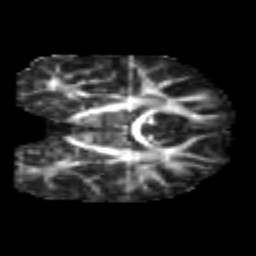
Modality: FA
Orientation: coronal
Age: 6
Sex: male
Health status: healthy